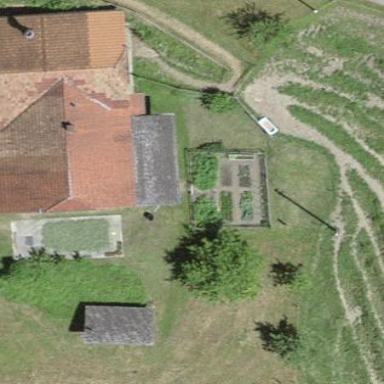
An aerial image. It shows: Farm building.